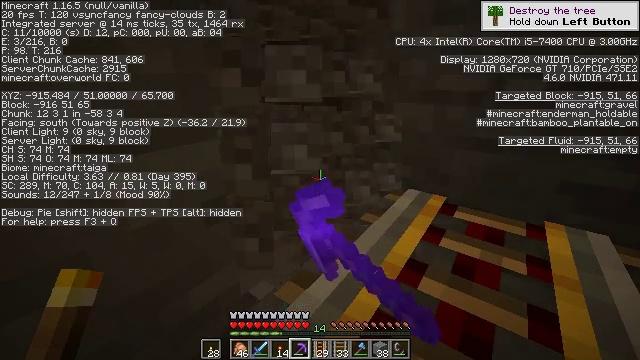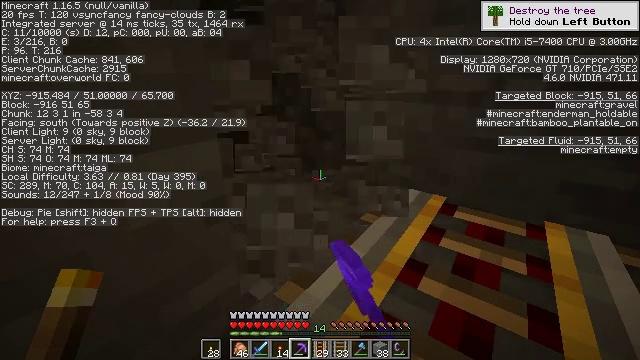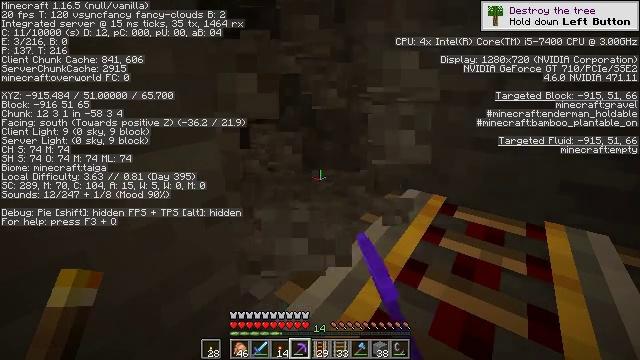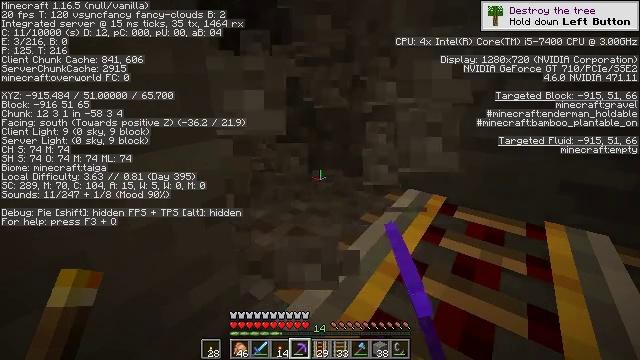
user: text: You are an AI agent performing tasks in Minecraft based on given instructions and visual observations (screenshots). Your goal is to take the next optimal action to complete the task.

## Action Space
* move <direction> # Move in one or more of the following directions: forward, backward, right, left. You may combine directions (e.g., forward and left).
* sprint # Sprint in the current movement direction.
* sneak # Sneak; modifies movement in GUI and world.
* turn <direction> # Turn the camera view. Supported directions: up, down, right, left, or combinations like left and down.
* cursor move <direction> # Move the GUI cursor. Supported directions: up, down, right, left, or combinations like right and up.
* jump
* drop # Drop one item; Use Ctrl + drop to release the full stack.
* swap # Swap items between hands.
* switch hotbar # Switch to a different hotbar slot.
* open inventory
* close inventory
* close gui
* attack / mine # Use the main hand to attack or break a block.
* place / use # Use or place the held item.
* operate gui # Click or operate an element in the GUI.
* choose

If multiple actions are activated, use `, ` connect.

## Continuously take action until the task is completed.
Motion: motion action
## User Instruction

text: Gather gravel by digging.
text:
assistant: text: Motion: attack / mine
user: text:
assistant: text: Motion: no_op
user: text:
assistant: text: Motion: no_op
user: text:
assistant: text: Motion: no_op